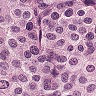
Metastatic tissue present: yes